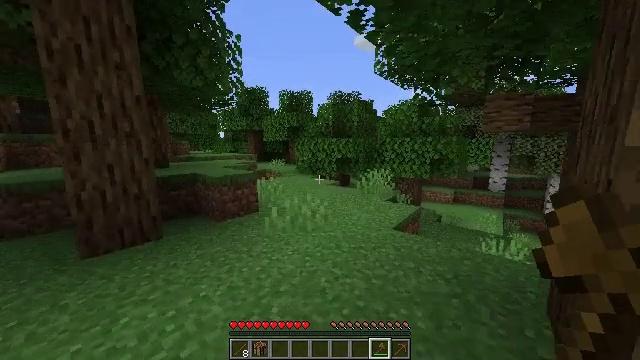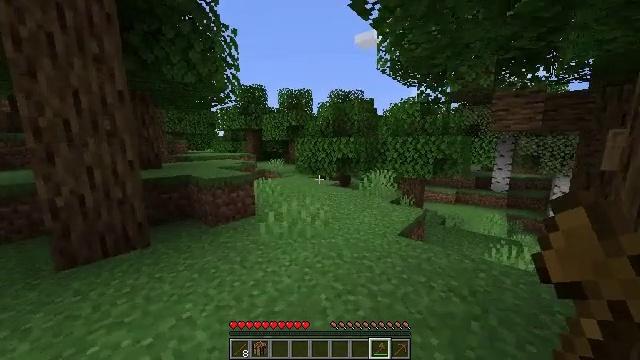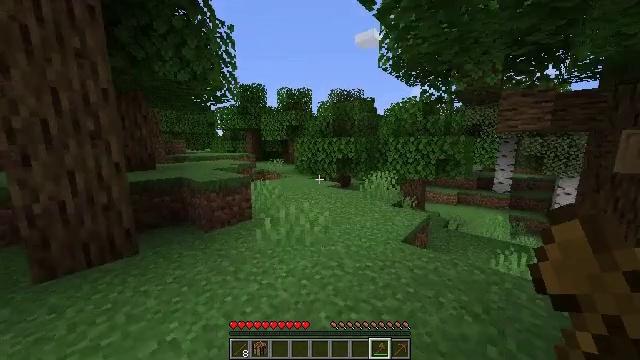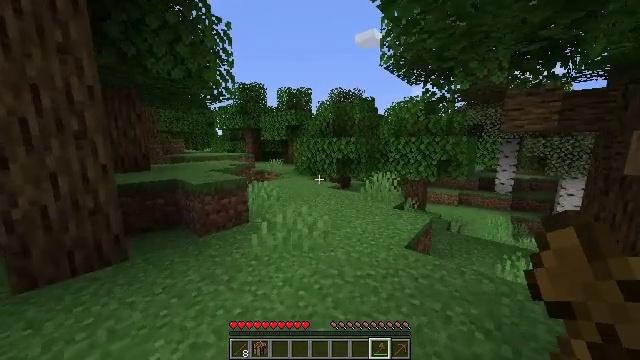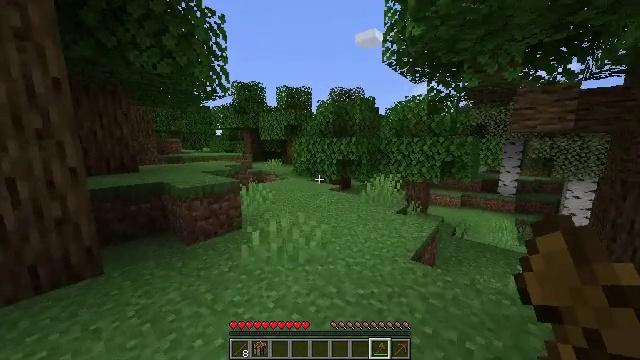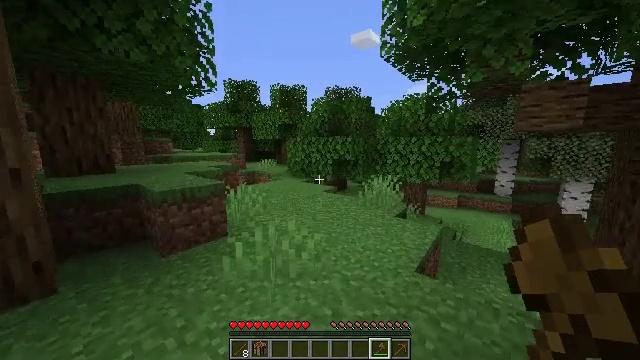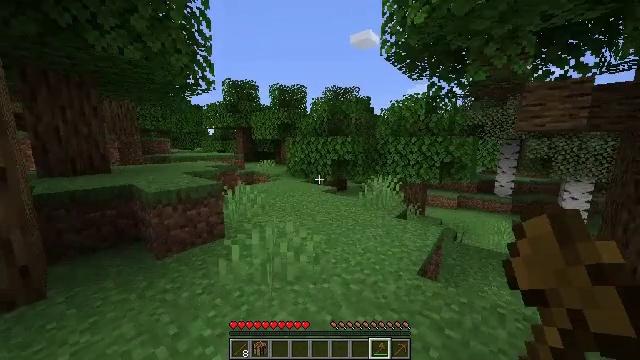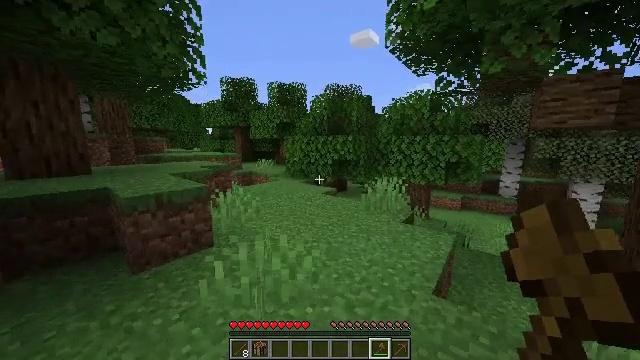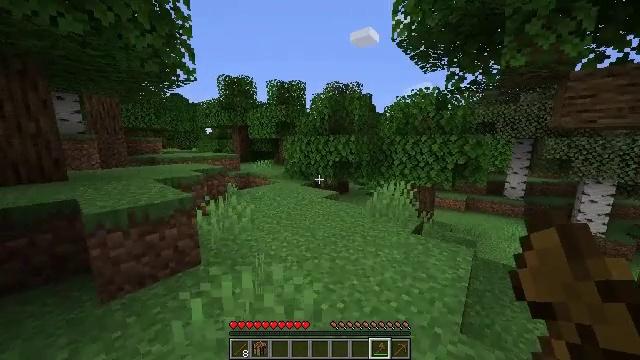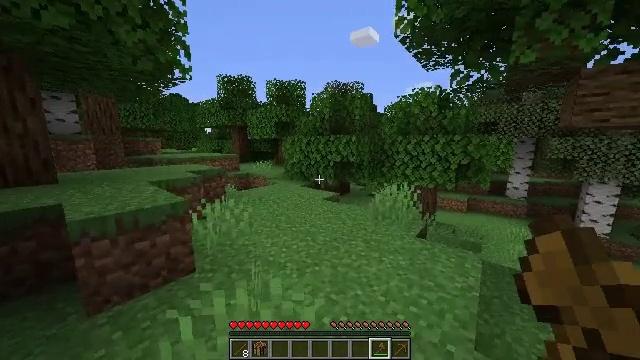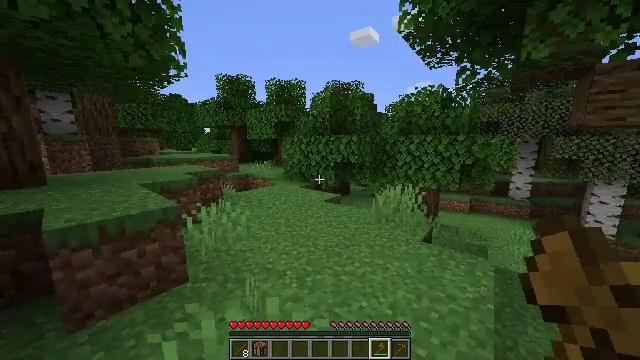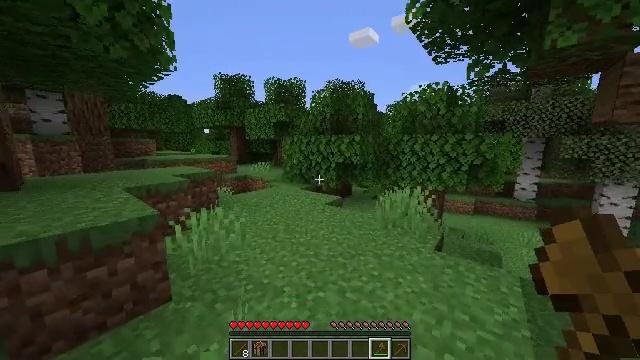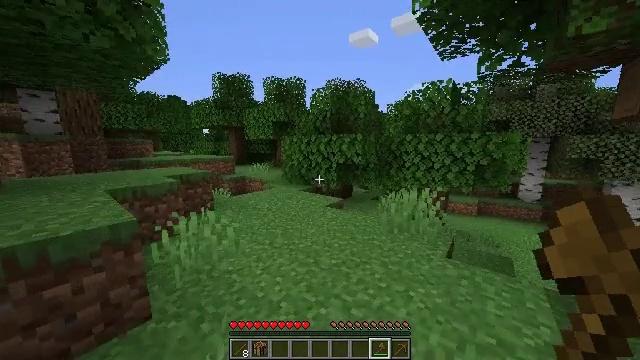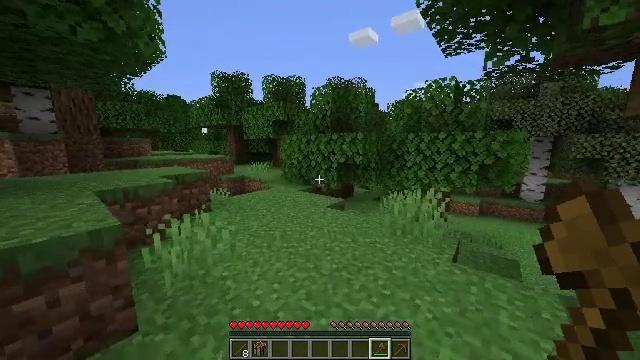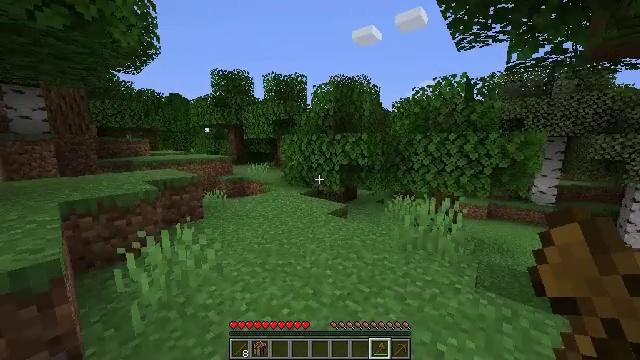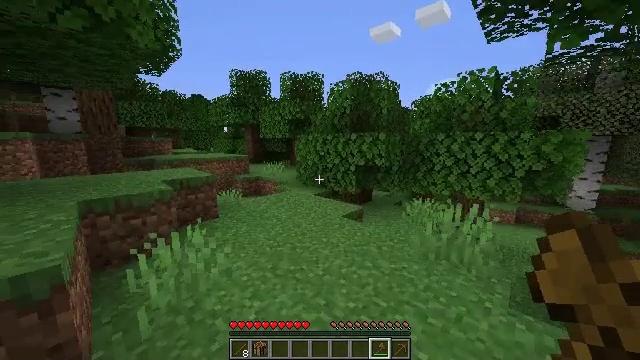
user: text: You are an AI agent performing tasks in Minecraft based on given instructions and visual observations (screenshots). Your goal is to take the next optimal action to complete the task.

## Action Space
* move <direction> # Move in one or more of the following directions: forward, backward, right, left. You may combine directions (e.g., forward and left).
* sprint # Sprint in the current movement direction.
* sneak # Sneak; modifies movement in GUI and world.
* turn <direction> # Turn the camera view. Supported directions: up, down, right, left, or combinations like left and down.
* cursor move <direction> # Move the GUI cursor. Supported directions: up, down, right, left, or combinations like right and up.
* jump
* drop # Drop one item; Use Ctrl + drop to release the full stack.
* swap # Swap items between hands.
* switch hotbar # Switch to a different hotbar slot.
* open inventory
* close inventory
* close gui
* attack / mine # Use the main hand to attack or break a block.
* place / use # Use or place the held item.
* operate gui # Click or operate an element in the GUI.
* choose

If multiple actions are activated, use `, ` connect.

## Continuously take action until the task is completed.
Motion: motion action
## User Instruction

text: Remove the lilac from its place.
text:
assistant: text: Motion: move forward
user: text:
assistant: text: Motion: move forward
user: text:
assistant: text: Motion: move forward
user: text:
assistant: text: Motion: move forward
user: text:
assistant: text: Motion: move forward, turn right
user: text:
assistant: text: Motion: move forward
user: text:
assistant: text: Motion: move forward
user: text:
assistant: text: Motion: move forward
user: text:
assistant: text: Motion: move forward
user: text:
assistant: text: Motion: move forward
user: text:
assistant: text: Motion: move forward
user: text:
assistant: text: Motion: move forward
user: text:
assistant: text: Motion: move forward
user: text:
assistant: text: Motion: move forward
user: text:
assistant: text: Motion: move forward, turn left
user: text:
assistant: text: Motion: move forward, turn left
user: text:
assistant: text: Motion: move forward, turn left
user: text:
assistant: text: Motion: move forward
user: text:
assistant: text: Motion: move forward
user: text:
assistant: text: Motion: move forward
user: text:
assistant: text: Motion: move forward
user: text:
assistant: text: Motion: move forward
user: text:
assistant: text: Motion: move forward
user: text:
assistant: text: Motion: move forward
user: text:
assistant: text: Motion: move forward
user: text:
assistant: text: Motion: move forward, turn left
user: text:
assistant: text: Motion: move forward, turn left and down
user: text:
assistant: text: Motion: move forward, turn left and down
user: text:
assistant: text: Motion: move forward
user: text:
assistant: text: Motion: move forward